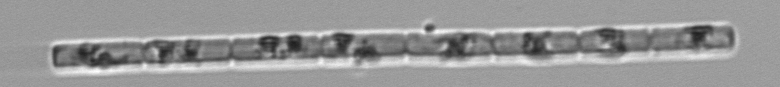
Label: Guinardia_delicatula